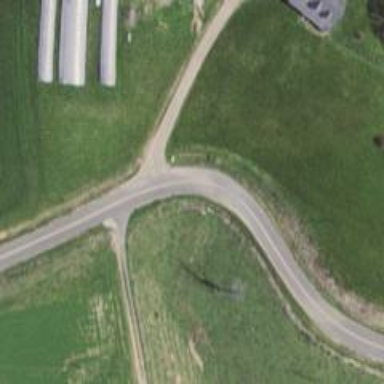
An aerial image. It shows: Tertiary road.